Question: As I am using Mathematica a lot I got the idea to write a small and free CAS which just exposes a very small subset of necessary functions and packages to be used and I want to present the results in an appropriate way to the user like Mathematica does (ignore the Facebook logo in the background :D ):

My first idea was to create LaTeX code in the background and to 'pdflatex' the source and include the PDF then in the view... however this seems way to much overkill! I want to write this CAS either in C++ or C# and I want to know if there are any recommended solutions to output nice formula like that.
My first thought was a "real-time formula editing view" but it would be ok to have an input box to enter the commands and formulas and the upper view just to be uneditable output.
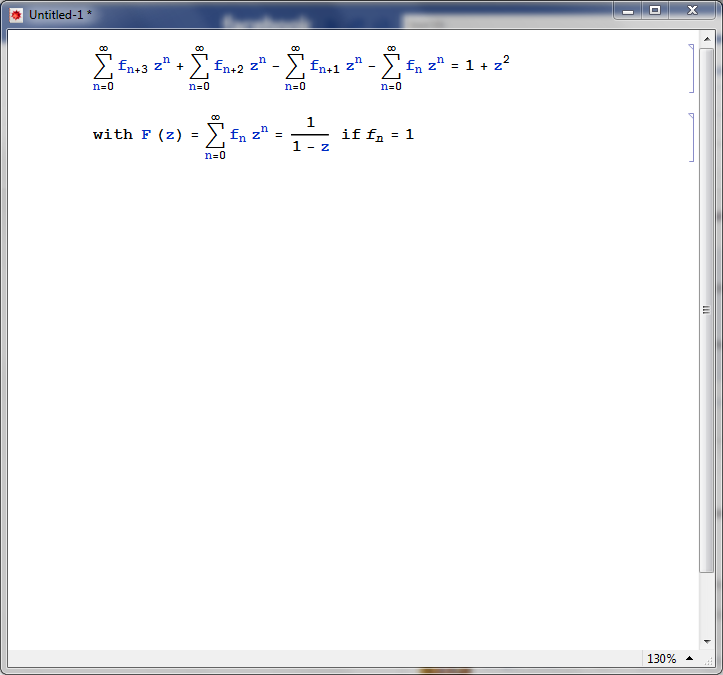
Answer: A few ways come to my mind.
1. Use LaTeX behind the scenes to typeset equations, as you say. Again, Cadabra does this.
2. Use TeXmacs as the front end. Cadabra does this.
3. Use MathJax. This is a javascript framework which renders TeX equations to images or MathML. It's very easy to use it if you have a HTML view in your UI toolkit. MathJax is used in the sister site MathOverflow, for example.
I find the route 3 is the most attractive.